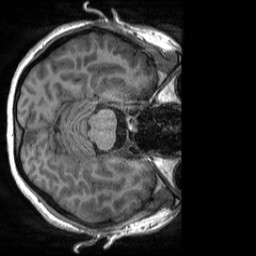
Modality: T1w
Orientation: axial
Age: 33
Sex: female
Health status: healthy
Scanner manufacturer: siemens
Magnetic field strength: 3 T
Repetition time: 2 s
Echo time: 0.00232 s